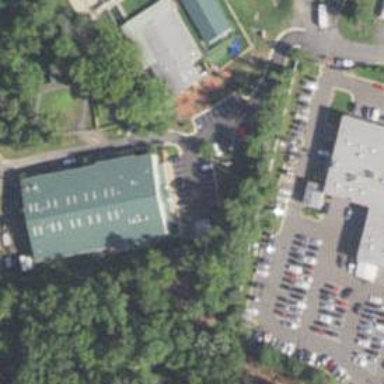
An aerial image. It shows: Veterinary facility.